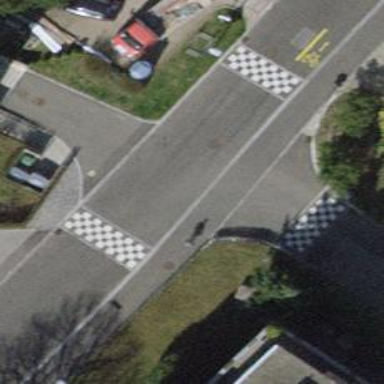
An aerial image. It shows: Table-style traffic calming feature.